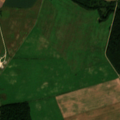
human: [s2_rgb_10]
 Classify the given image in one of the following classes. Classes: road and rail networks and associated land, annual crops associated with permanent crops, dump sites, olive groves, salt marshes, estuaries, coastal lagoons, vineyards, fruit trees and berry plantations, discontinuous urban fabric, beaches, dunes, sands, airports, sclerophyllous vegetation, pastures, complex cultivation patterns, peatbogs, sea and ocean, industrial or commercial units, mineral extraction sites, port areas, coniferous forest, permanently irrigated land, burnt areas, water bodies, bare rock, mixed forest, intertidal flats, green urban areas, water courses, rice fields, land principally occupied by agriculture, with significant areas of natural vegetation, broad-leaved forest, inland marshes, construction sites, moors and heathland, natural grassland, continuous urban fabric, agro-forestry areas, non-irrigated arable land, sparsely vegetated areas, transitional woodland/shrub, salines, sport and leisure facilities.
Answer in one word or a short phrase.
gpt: non-irrigated arable land, land principally occupied by agriculture, with significant areas of natural vegetation, broad-leaved forest, transitional woodland/shrub